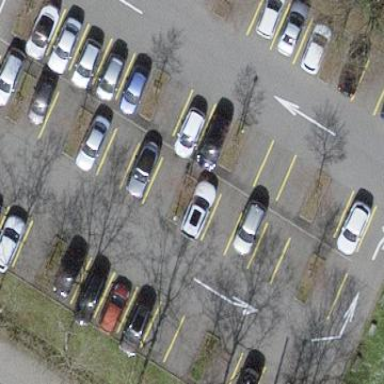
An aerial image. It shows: Asphalt parking aisle road.